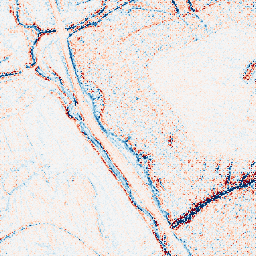
Category: multiscale
Decomposition family: dog_multiscale
Decomposition parameters: sigma_ratio: 1.4
n_scales: 4
base_sigma: 0.5
Upsampling method: regularized
Upsampling parameters: scale: 2
lambda_reg: 0.1
Upsampling scale: 2